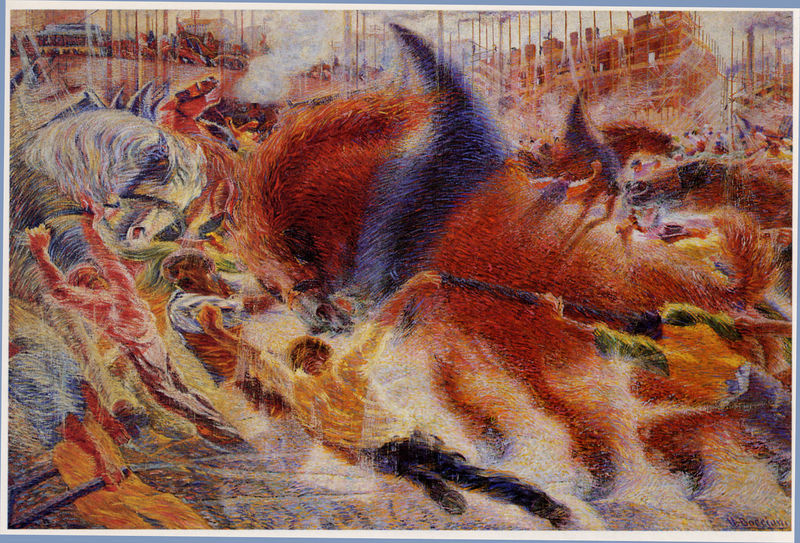
Titel: La città sale
Künstler: Umberto Boccioni
Standort: New York (New York)
Institution: The Museum of Modern Art
Schlagwörter: blau, feuer, gemälde, himmel, kampf, mann, weiß, gelb, grün, impressionismus, menschen, stadt, bewegung, braun, bunt, männer, orange, schwarz, haus, rot, tier, tiere, expressionismus, malerei, menge, arm, arme, mensch, stehen, signatur, qualm, rauch, boden, publikum, arbeit, fliegen, pferd, pferde, schornstein, fell, hufe, mähne, reiten, schnell, schweif, zügel, schiff, schiffe, perspektive, zuschauer, farben, modern, farbe, platz, hafen, gewalt, schlacht, unruhe, wild, blue, fight, lanze, men, oil, people, red, white, black, painting, yellow, sport, streifen, brown, fallen, striche, zinnen, arena, flucht, unten, spiel, futurismus, gerüst, stangen, burg, palast, seil, aufruhr, stöcke, dynamik, rennen, zirkus, manege, stierkampf, mauern, expressiv, fighting, horses, unfall, ship, waves, lanzen, spiele, löwe, stange, drawing, weich, drehung, castle, fur, revolution, geschwindigkeit, movement, rope, abstract, town, italy, rasanz, baustelle, stadion, lol, place, art, colorful, colors, fraben, abstraction, dynamic, futurism, war, horse, aktion, eile, bull, boccioni, canvas, colour, renne, urban, dramatic, erden, zottelig, hockey, chaos, spear, federartig, wold, wtf, busy, running, strange, umberto, stadium, crazy, idk, shio, indigo, ok, control, paininng, collesuem, horse], weired, wiered, desaster, leviathan